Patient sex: F
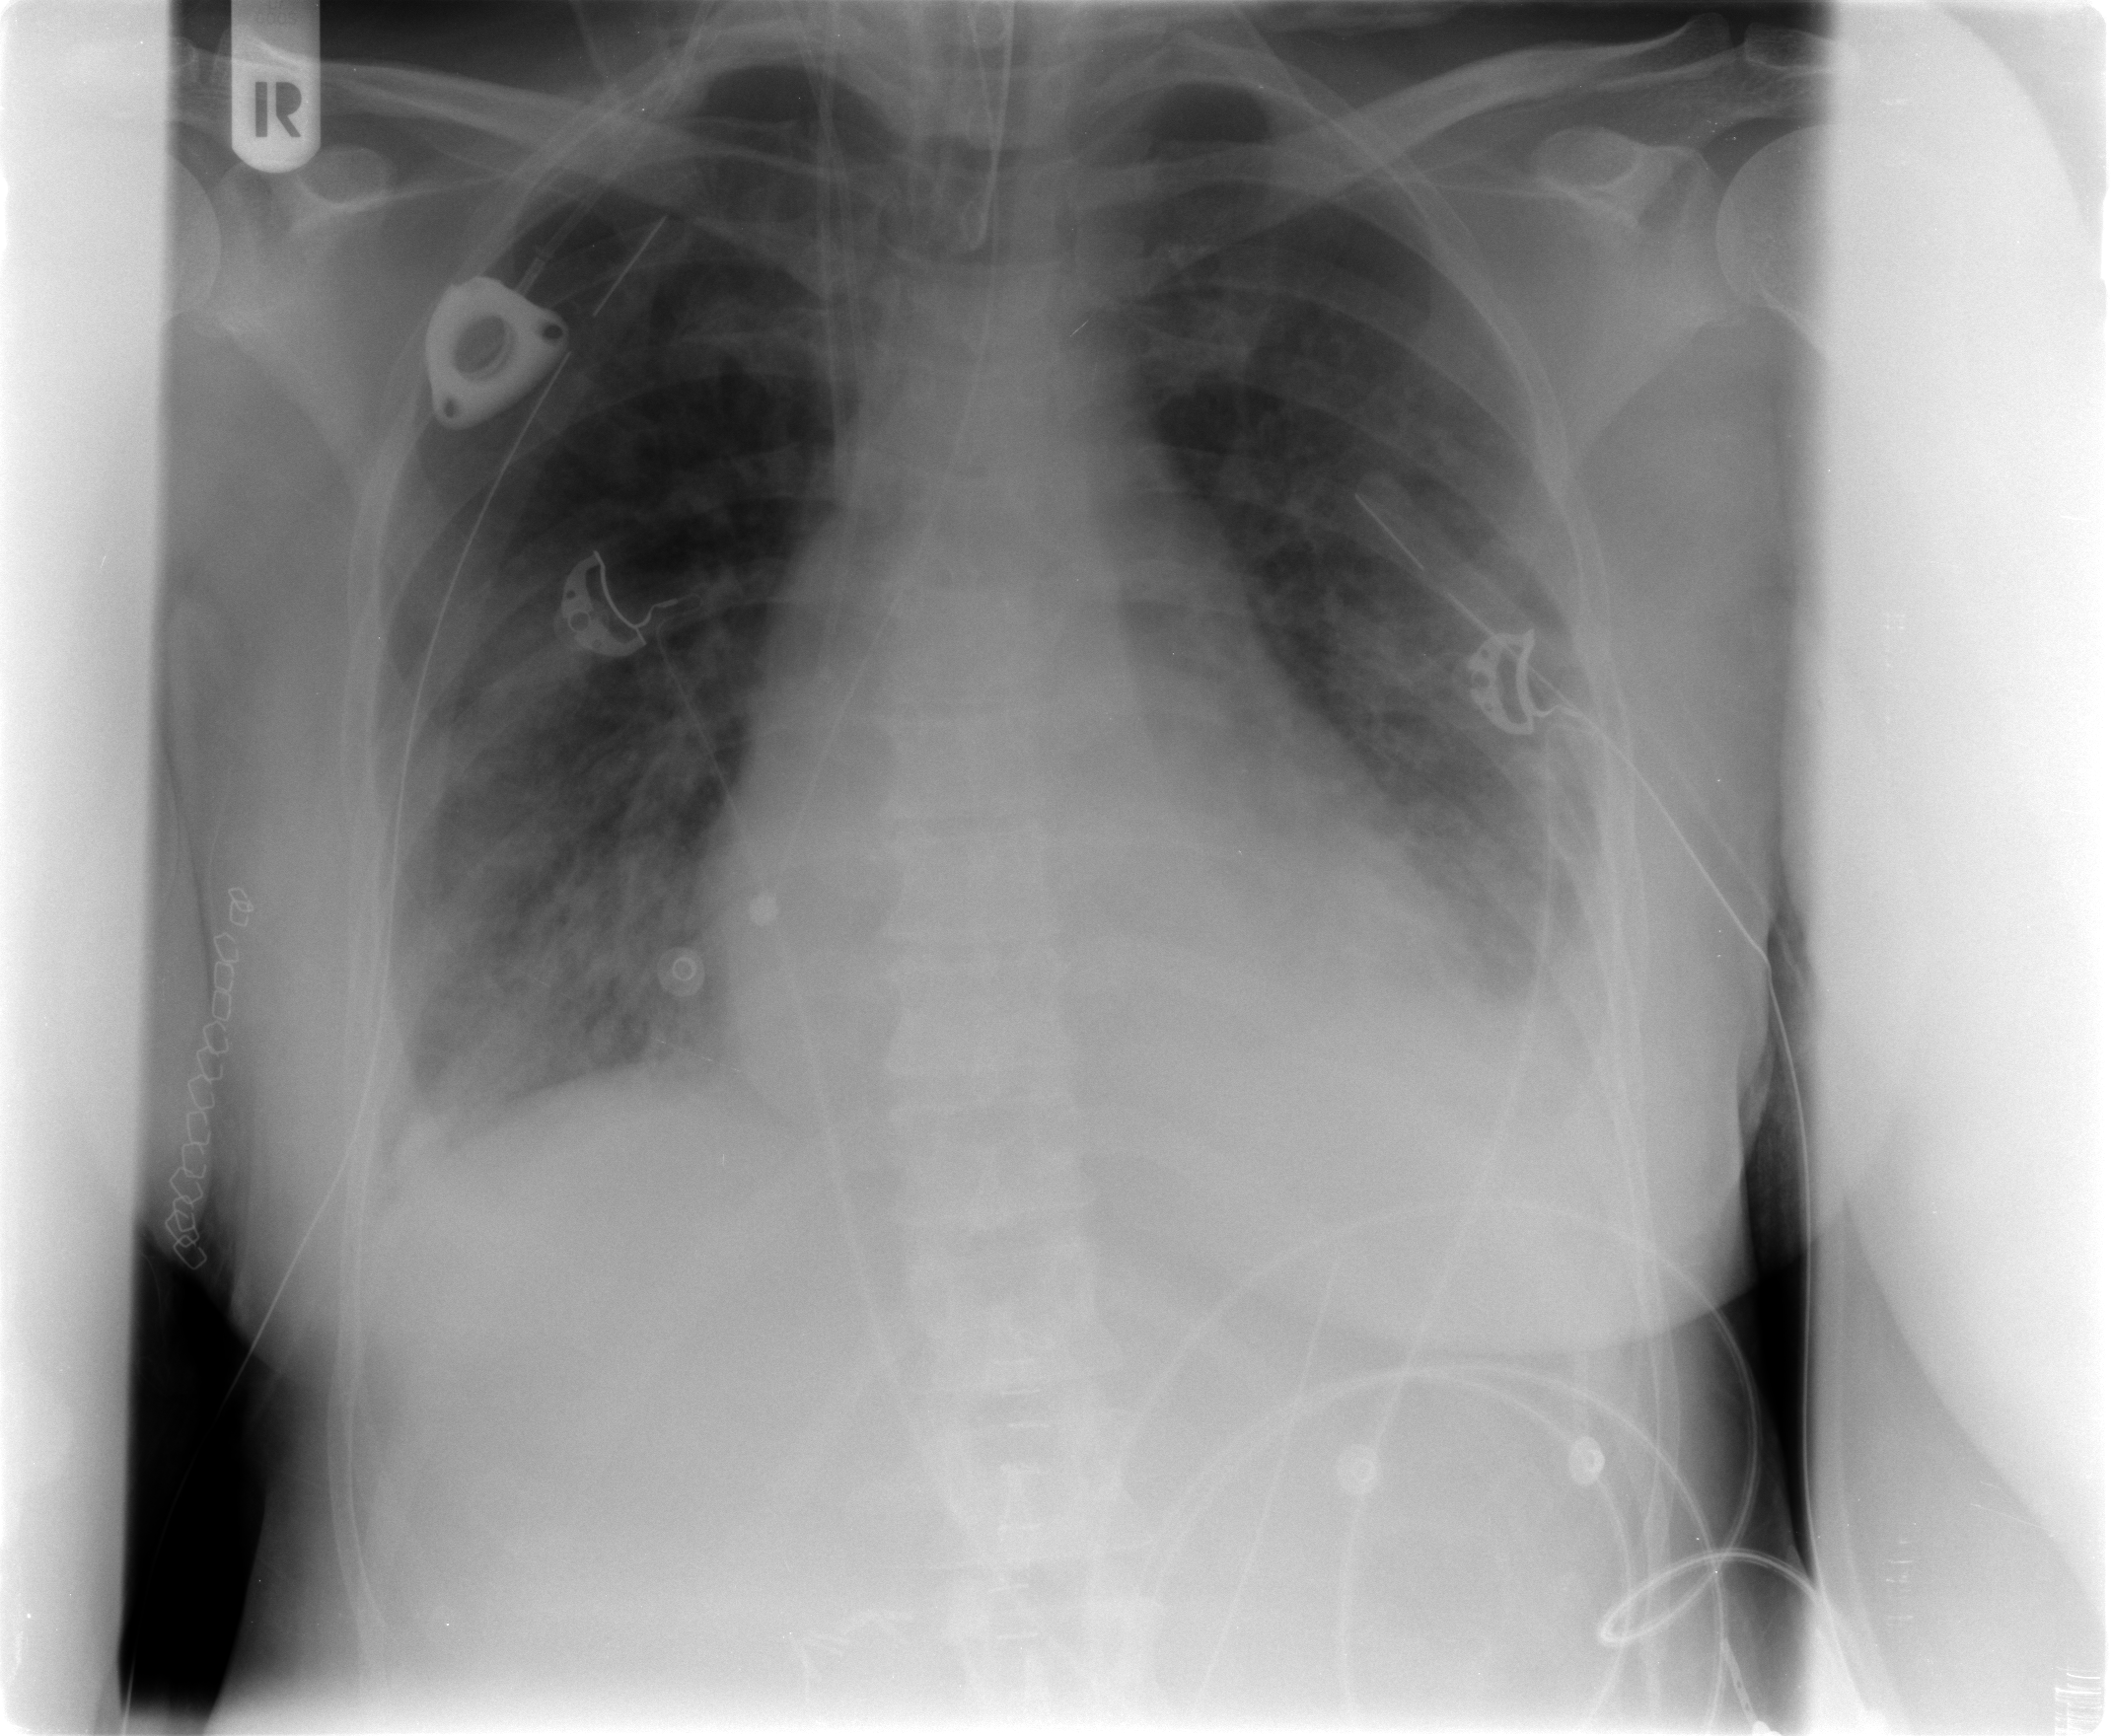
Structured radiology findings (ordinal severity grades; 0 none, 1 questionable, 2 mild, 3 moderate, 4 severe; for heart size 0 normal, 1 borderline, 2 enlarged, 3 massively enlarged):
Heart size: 2
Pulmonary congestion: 0
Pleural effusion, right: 1
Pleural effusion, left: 2
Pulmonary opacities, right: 2
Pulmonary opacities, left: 2
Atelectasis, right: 2
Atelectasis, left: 2